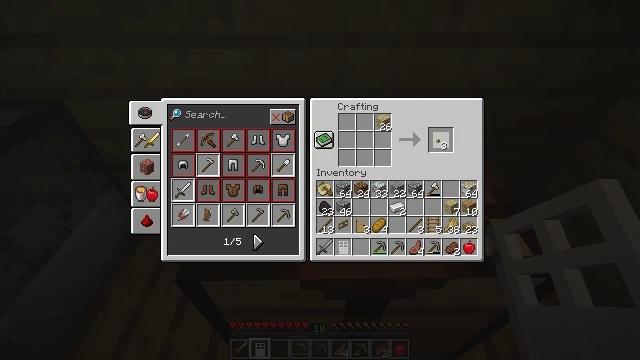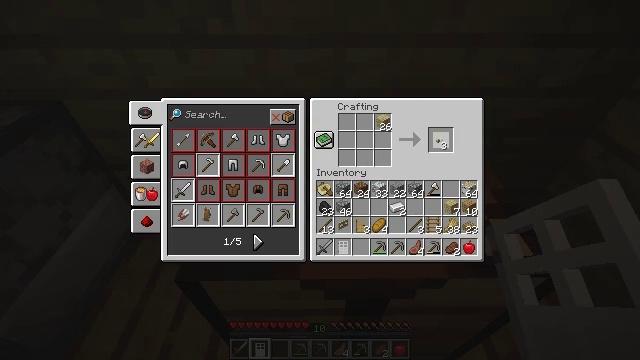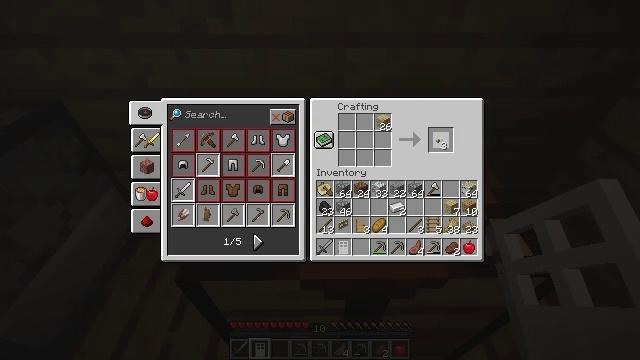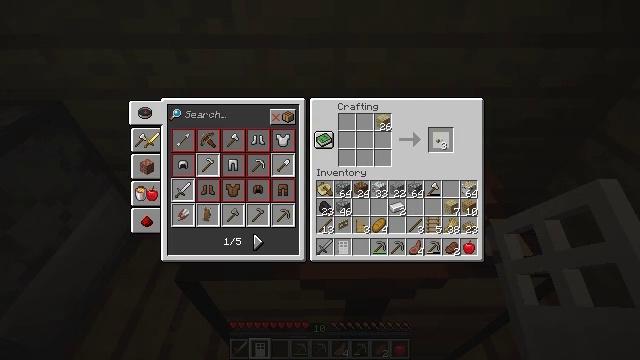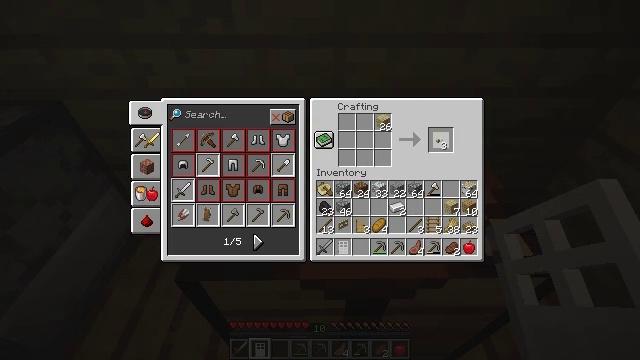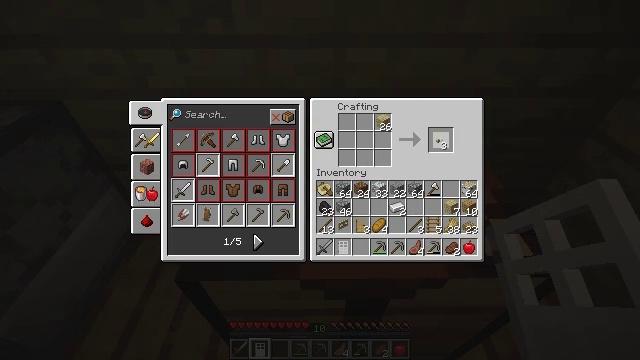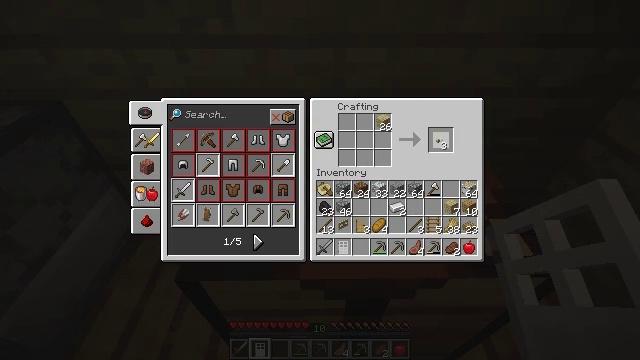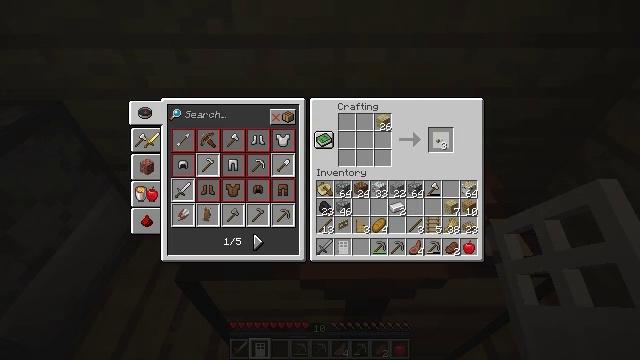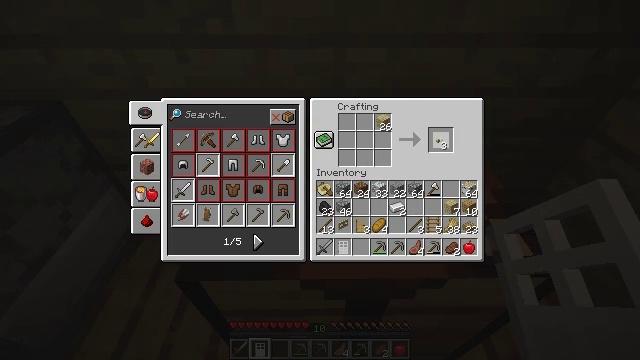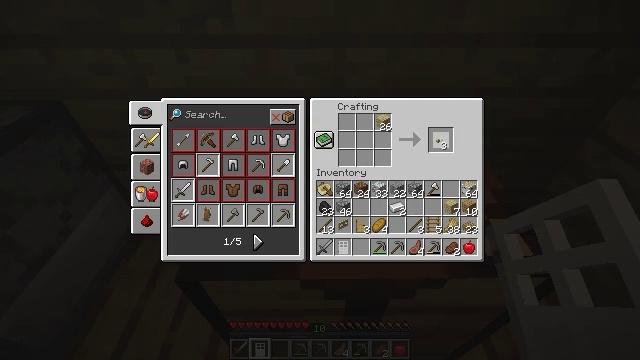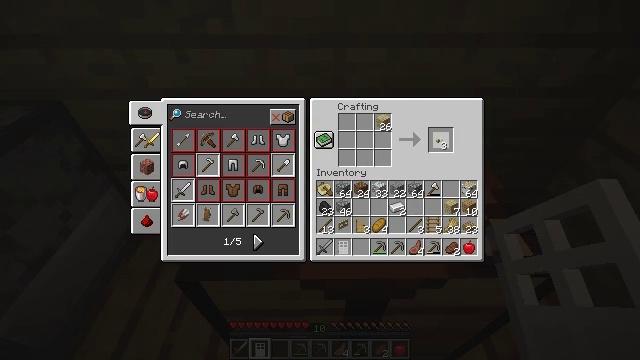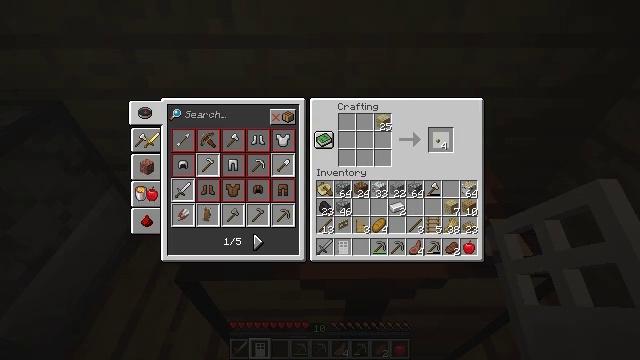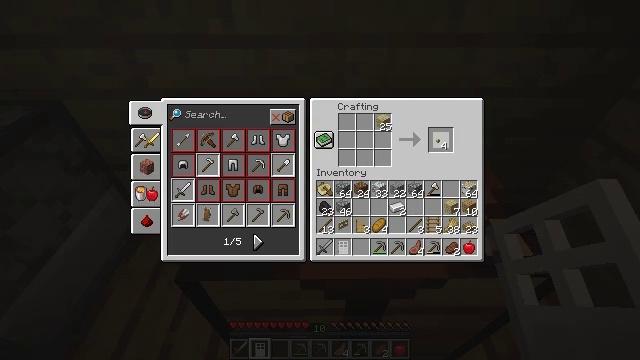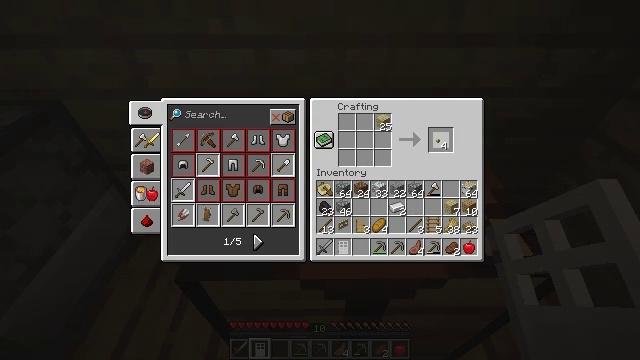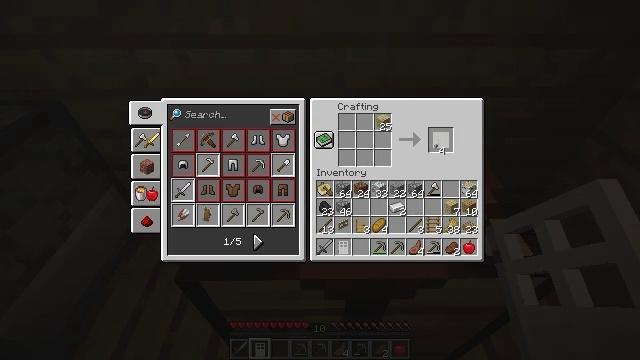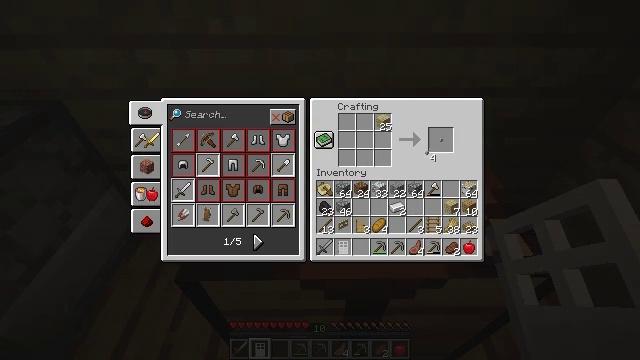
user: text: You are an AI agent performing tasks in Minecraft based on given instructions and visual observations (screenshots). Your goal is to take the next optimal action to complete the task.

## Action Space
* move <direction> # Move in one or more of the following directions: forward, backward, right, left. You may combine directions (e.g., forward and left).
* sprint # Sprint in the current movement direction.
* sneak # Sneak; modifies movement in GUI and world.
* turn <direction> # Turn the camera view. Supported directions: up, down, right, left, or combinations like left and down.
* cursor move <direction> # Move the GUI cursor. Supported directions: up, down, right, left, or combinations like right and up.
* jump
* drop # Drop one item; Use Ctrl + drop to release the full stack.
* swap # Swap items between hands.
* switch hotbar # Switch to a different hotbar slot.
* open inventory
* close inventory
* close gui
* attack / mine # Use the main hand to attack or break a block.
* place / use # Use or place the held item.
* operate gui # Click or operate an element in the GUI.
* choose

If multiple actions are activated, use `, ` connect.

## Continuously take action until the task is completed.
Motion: motion action
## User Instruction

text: Make a birch button using one birch plank.
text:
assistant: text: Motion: no_op
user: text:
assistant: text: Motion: no_op
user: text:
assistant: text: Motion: no_op
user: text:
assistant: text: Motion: no_op
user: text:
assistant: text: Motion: no_op
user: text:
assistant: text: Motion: no_op
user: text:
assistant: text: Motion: no_op
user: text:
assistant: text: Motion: operate gui
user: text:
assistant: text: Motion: operate gui
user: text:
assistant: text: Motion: operate gui
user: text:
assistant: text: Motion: no_op
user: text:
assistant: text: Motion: no_op
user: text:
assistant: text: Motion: no_op
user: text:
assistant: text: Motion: no_op
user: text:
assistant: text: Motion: cursor move left and down
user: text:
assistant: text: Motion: no_op